Question: I am trying to display the address which is called from
my sql database, I can't display the address I keep getting this error "Geocode was not successful for the following reason Zero_Results"
I tried to add the full address in one variable $address rather than using three variable $address , $county , $county but still not
working and I cannot figure it out.
I would like to display the address as marker as you can see in the image.
Whenever I added new address into my db I would get new marker added into the map.

Any help,
Thanks in advance.
Here is the code I am working with :
'''
$result = mysqli_query($con,"SELECT * FROM 'test'") or die ("Error:
".mysqli_error($con));
while ($row = mysqli_fetch_array($result))
{
$address = $row['address'];
$county = $row['County'];
$country = $row['Country'];
}
mysqli_close($con);
<!DOCTYPE html>
<html>
<head>
<script type="text/javascript"
src="https://maps.googleapis.com/maps/api/js?
key=mykey&sensor=false">
</script>
<script type="text/javascript">
var geocoder;
var map;
function initialize() {
geocoder = new google.maps.Geocoder();
var latlng = new google.maps.LatLng(
53.41291,-8.243889999999965);
var address = '<?php echo $address.', '.$country.', '.$county; ?
>';
var myOptions = {
zoom: 6,
center: latlng,
mapTypeId: google.maps.MapTypeId.ROADMAP
}
map = new google.maps.Map(document.getElementById("map_canvas"),
myOptions);
geocoder.geocode( { 'address': address}, function(results,
status) {
if (status == google.maps.GeocoderStatus.OK) {
map.setCenter(results[0].geometry.location);
var marker = new google.maps.Marker({
map: map,
position: results[0].geometry.location
});
} else {
alert("Geocode was not successful for the following reason:
" + status);
}
});
}
</script>
</head>
<body onload="initialize()">
<div id="map_canvas" style="width:500px; height:500px"></div>
</body>
</html>
'''
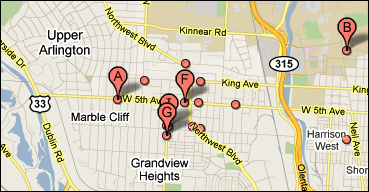
Answer: My problem solved and my solution is :
'''
<script type="text/javascript">
var geocoder;
var map;
function initialize(address) {
geocoder = new google.maps.Geocoder();
var latlng = new google.maps.LatLng(
53.41291,-8.243889999999965);
var myOptions = {
zoom: 6,
center: latlng,
mapTypeId: google.maps.MapTypeId.ROADMAP
}
map = new google.maps.Map(document.getElementById("map_canvas"),
myOptions);
<?php
require('connection.php');
$result = mysqli_query($con,"SELECT * FROM 'test'") or die
("Error: ".mysqli_error($con));
$count = 0;
?>
<?php //Starts while loop so all addresses for the given
// information will be populated.
$addresscounting=0;
while($row = mysqli_fetch_assoc($result)) //instantiates
// array
{ ?>
var address = "<?php echo $address ?>";
geocoder.geocode( { 'address': address}, function(results,
status) {
if (status == google.maps.GeocoderStatus.OK) {
map.setCenter(results[0].geometry.location);
var marker = new google.maps.Marker({
map: map,
position: results[0].geometry.location
});
} else {
alert("Geocode was not successful for the following reason:
" + status);
}
});
<?php
$count++;
} //ends while
?>
}
</script
'''